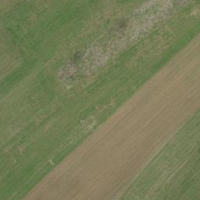
EUNIS habitat code: 56
Species observed at this site:
Ruspolia nitidula
Pseudochorthippus parallelus
Chorthippus brunneus
Chorthippus biguttulus